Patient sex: F
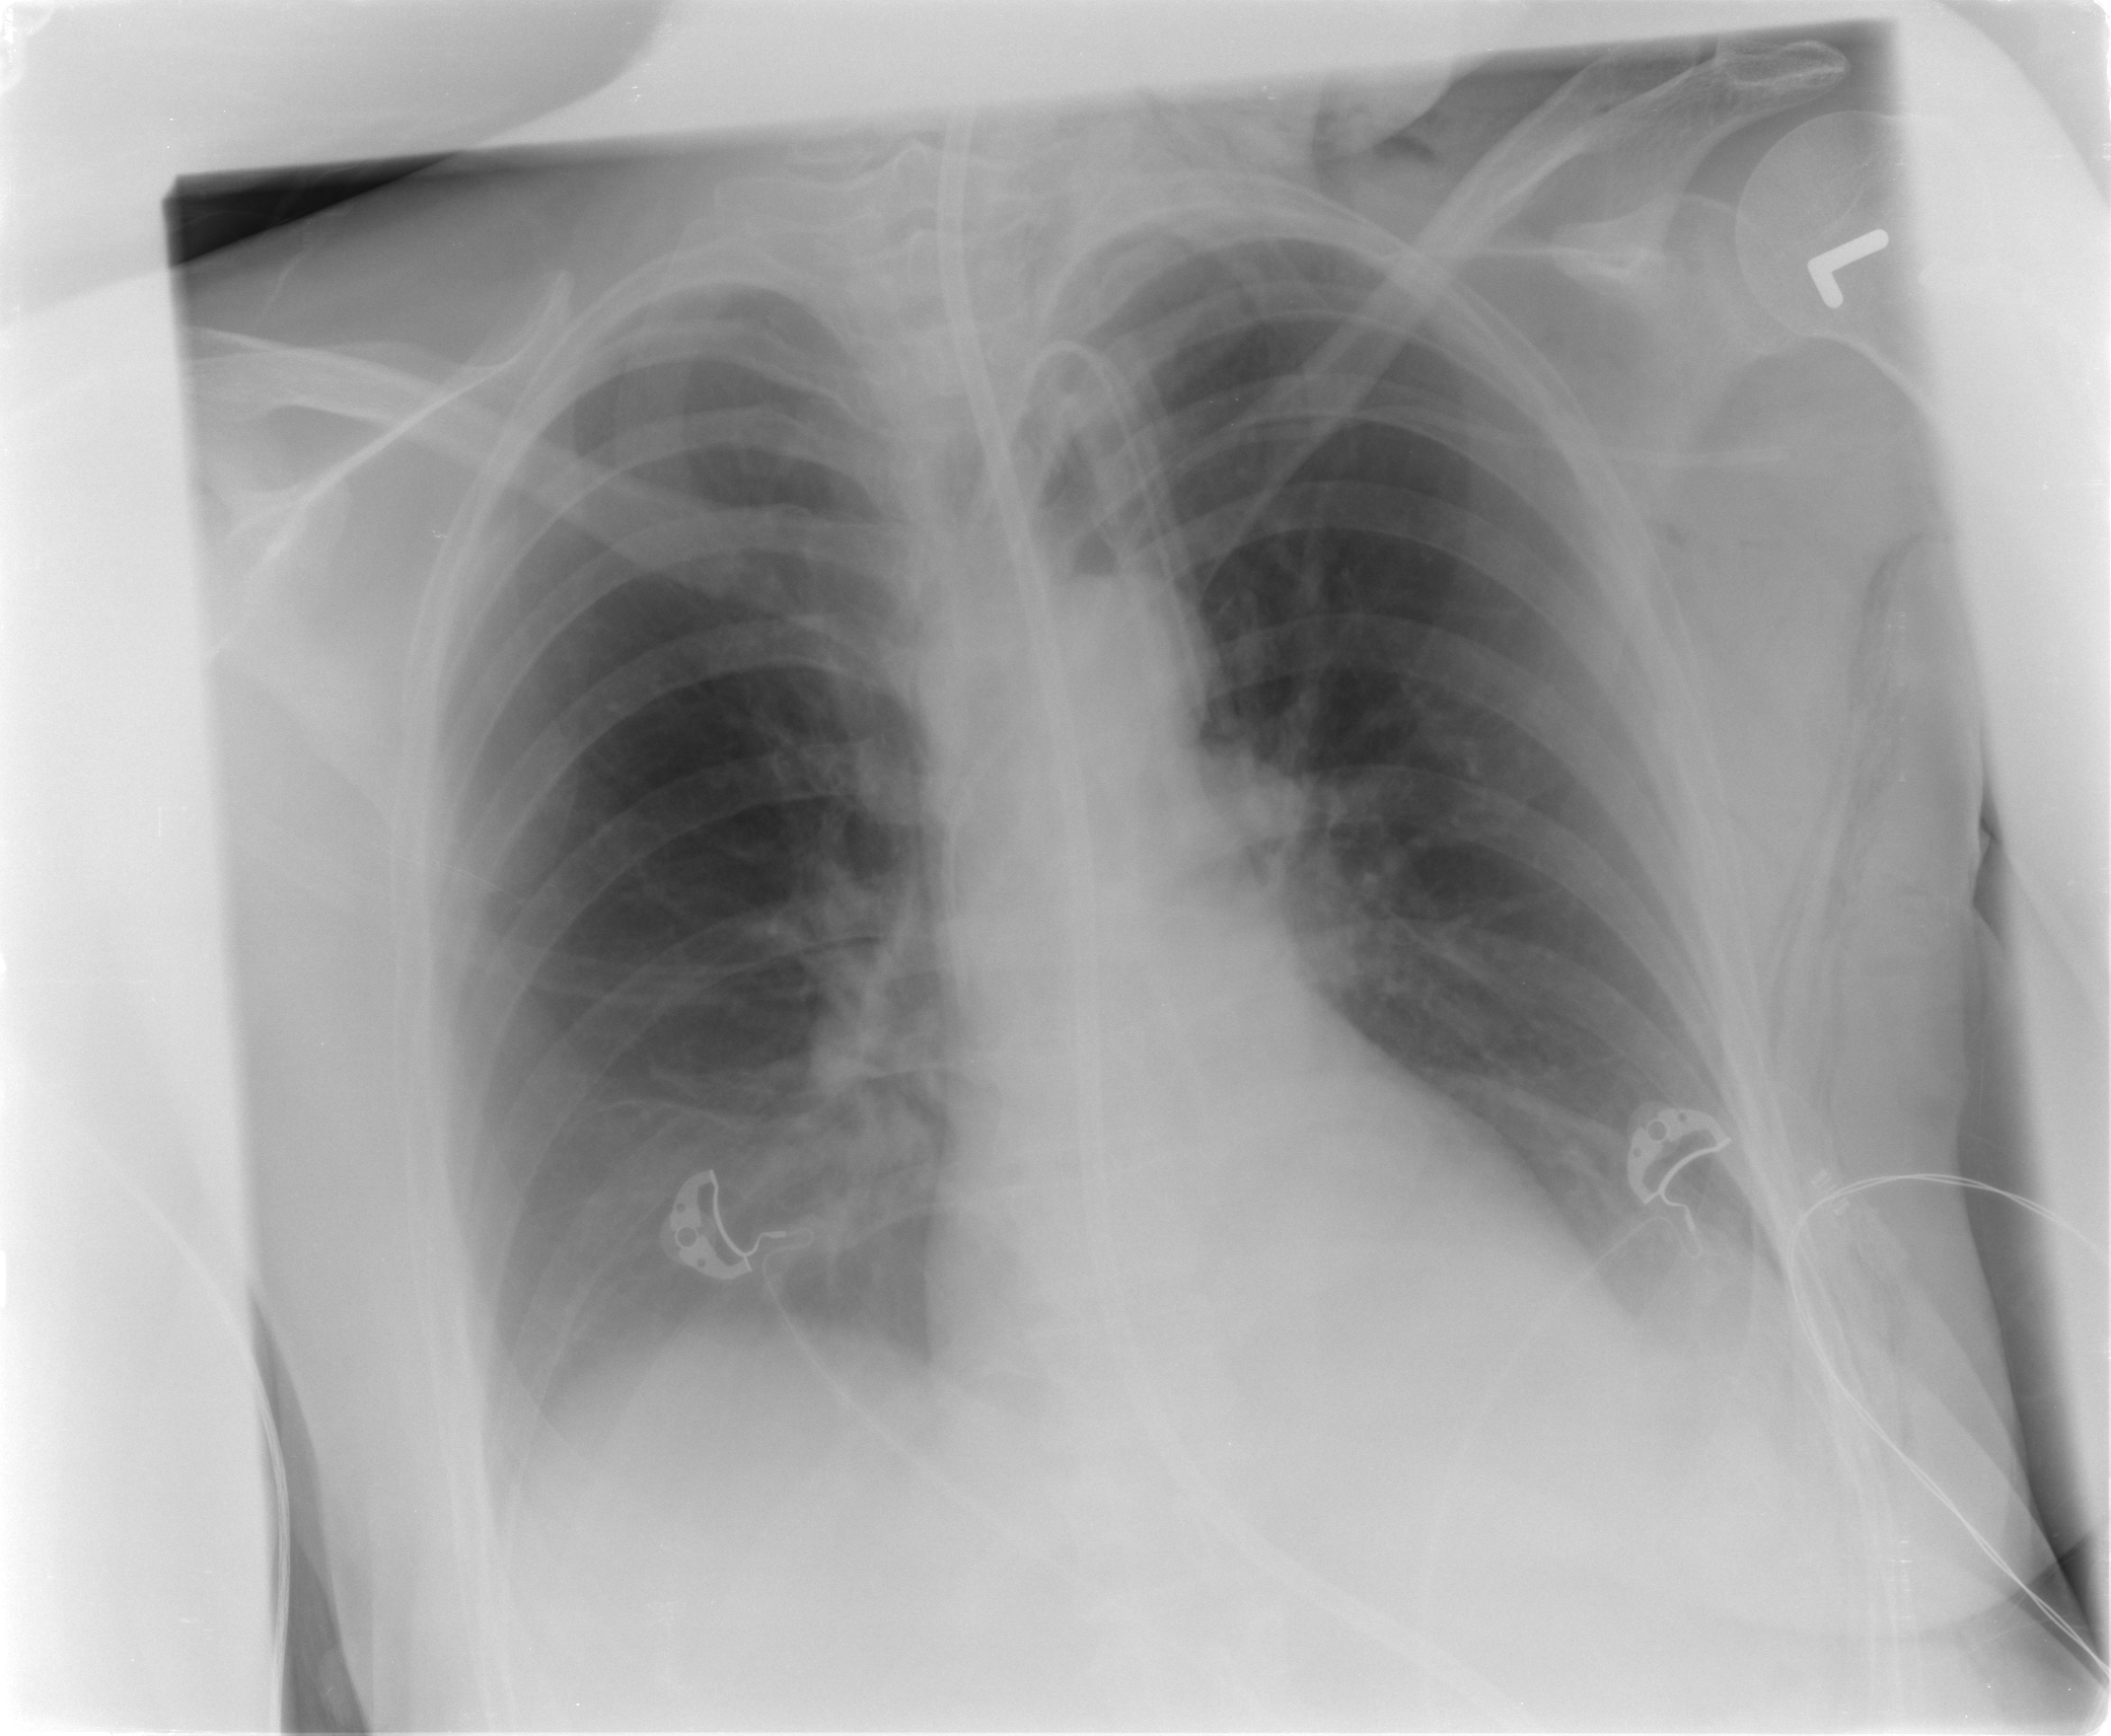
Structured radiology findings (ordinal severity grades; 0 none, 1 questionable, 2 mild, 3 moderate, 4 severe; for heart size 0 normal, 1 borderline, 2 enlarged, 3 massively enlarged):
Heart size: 0
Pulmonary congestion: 0
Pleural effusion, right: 1
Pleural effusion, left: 2
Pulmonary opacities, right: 0
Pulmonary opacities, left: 0
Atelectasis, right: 1
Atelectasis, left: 1